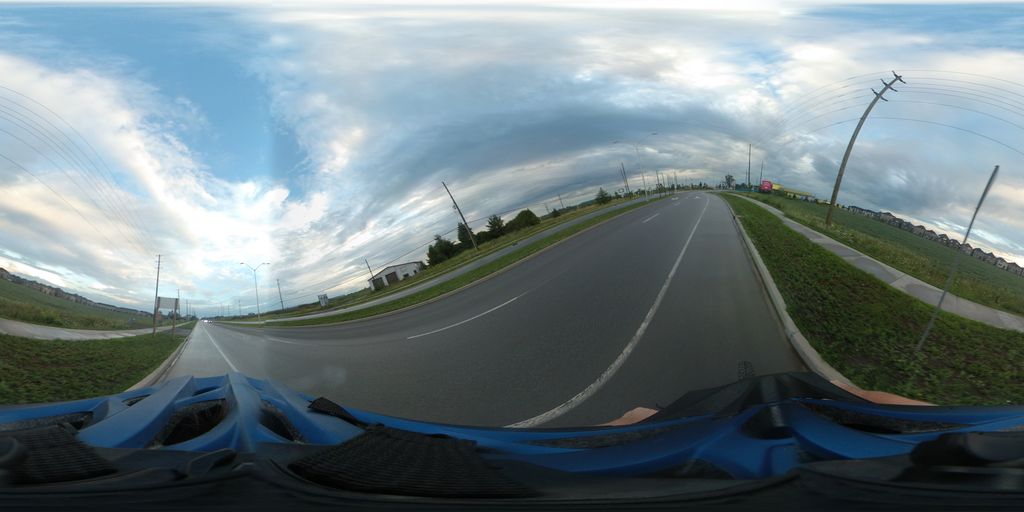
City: ottawa-gatineau